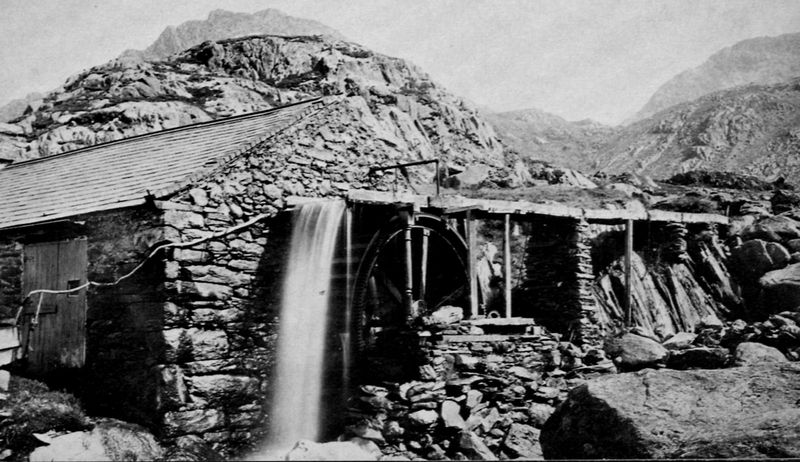
Titel: Mühle bei den Agwen Wasserfällen
Künstler: Francis Frith
Schlagwörter: baum, berg, felsen, gestein, himmel, schatten, wasser, weiß, landschaft, sand, grau, holz, licht, schwarz, tür, dach, gebäude, haus, stein, steine, ast, bach, baumstamm, hügel, mühle, stamm, hütte, sonne, tal, wasserfall, arbeit, brunnen, gischt, berge, bergig, fels, felswand, gebirge, dorf, giebel, mauer, ziegel, dunst, nebel, kahl, geröll, hütten, steinmauer, rad, strom, unterstand, bretter, tor, foto, fotografie, photographie, eingang, stangen, kabel, zweig, mauerwerk, schwarz-weiß, photo, gemäuer, hügelig, schiefer, sturz, konstruktion, felsbrocken, fließen, bruchstein, rinne, schindeln, steinhaus, mühlrad, wasserrad, wasserleitung, rohr, photografie, holztür, überstand, naturstein, rohre, wassermühle, leitung, überlauf, steinhütte, mühlbach, almhütte, gebrge, unterkunft, feks, schieferhaus, steingebäude, ziegelstine, haus#, karstig, holzdeckel, felsen steine, huu